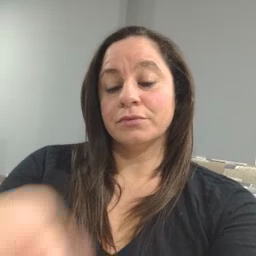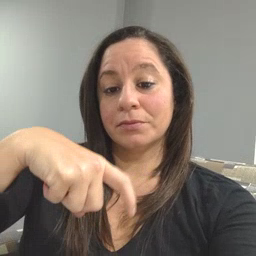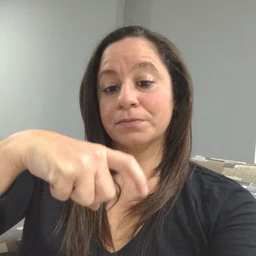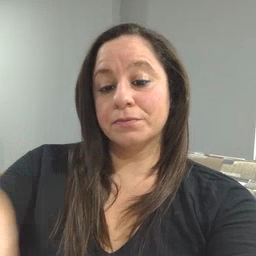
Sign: time